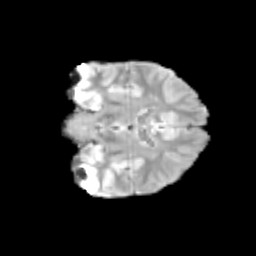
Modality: T2w
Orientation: coronal
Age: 11
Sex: male
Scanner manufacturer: siemens
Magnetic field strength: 3 T
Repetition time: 3.8 s
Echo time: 0.07 s